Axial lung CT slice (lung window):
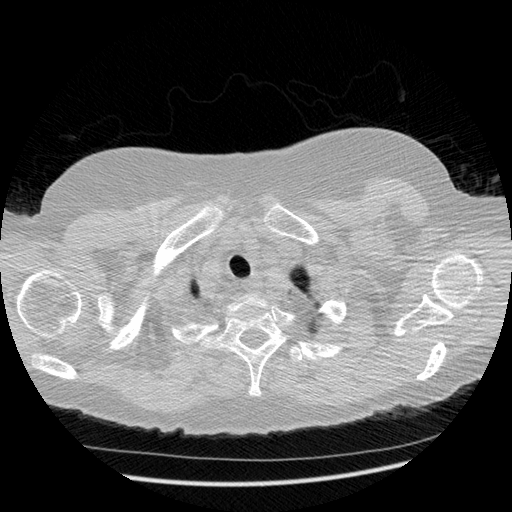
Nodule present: no